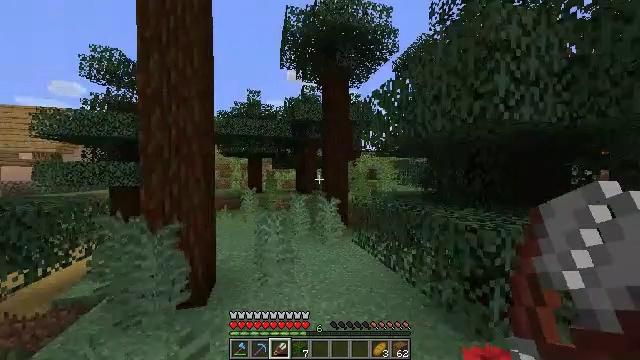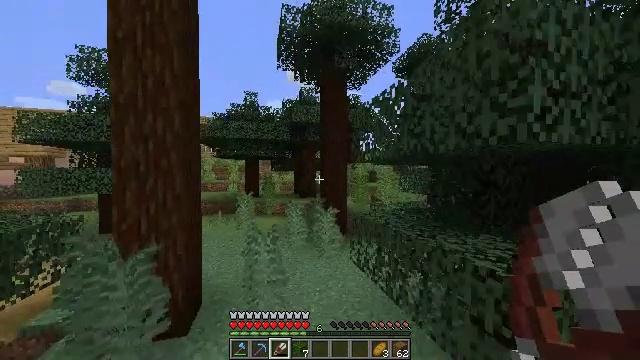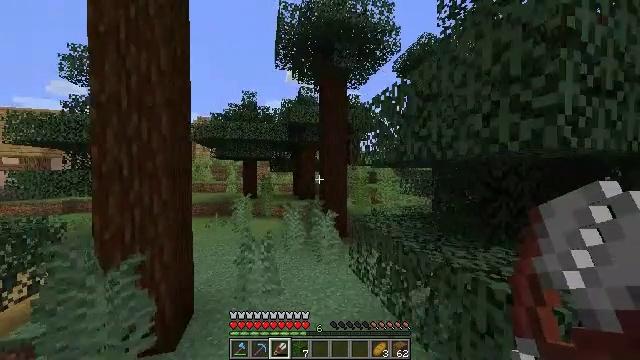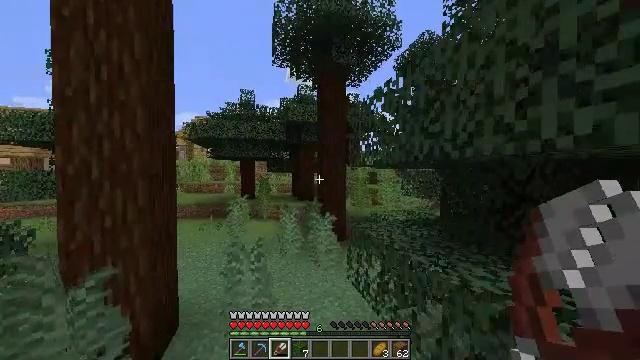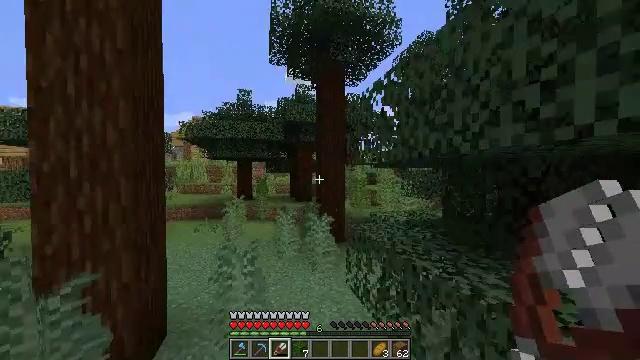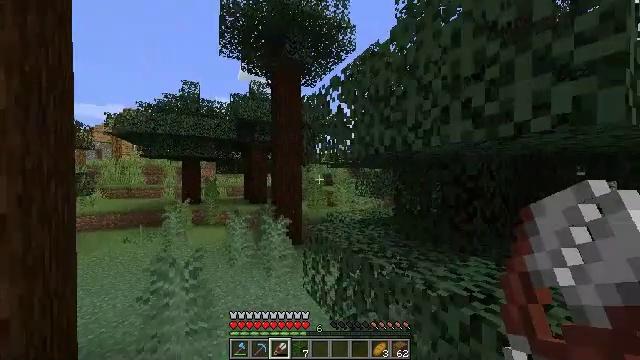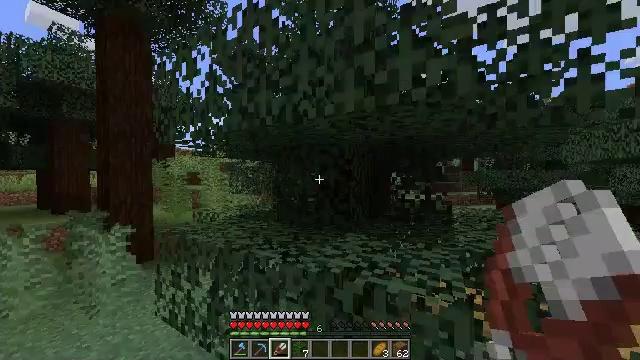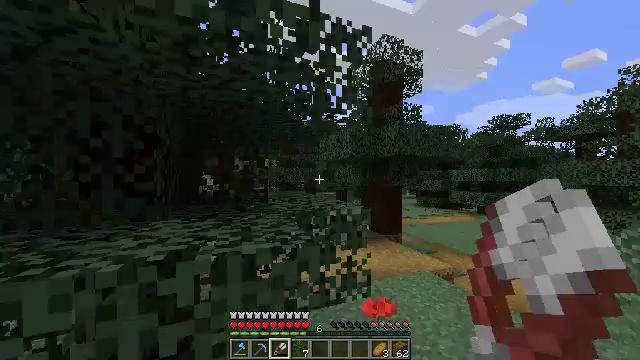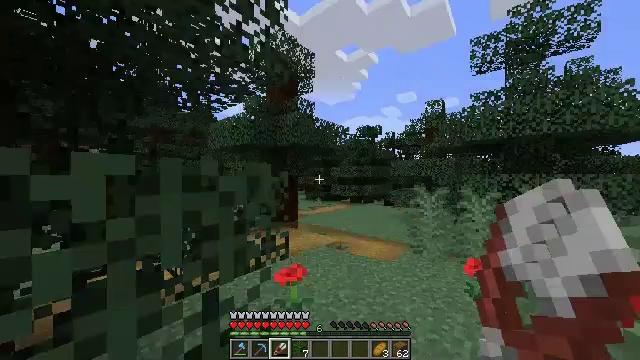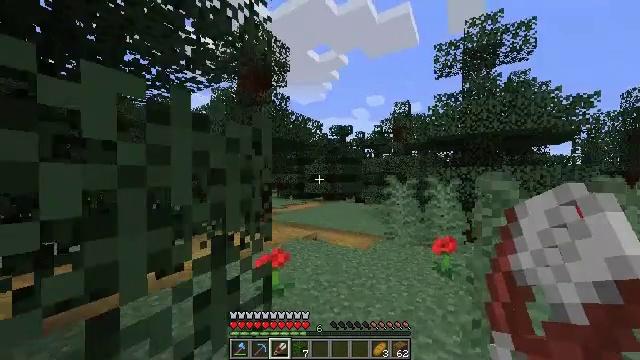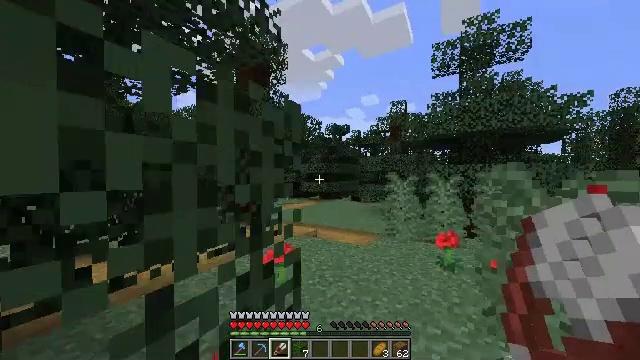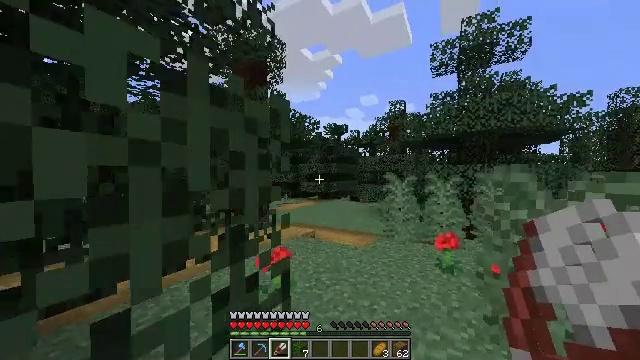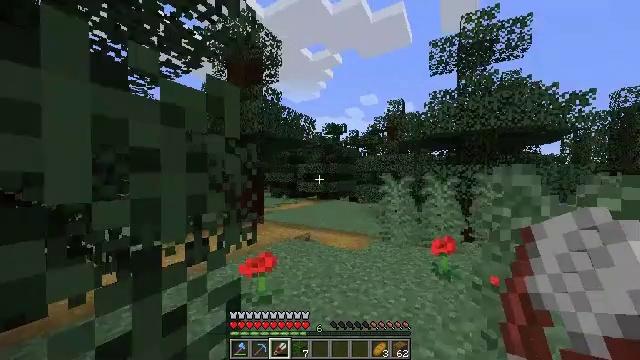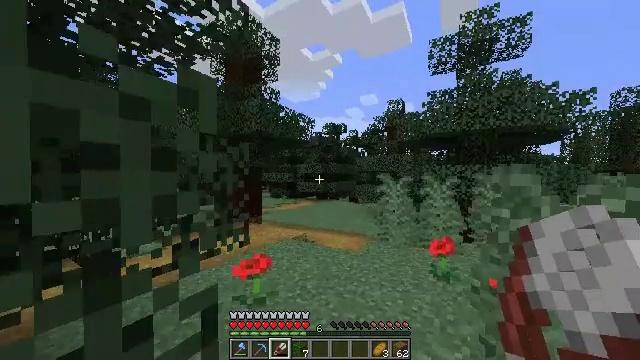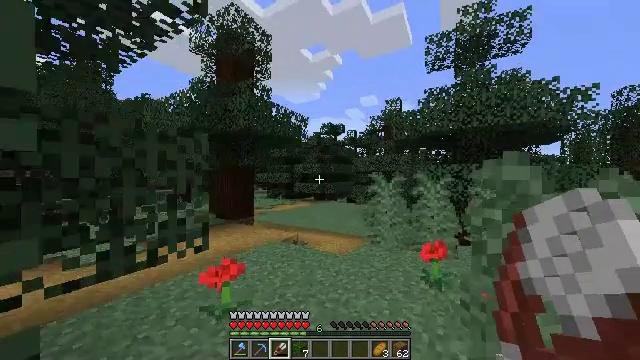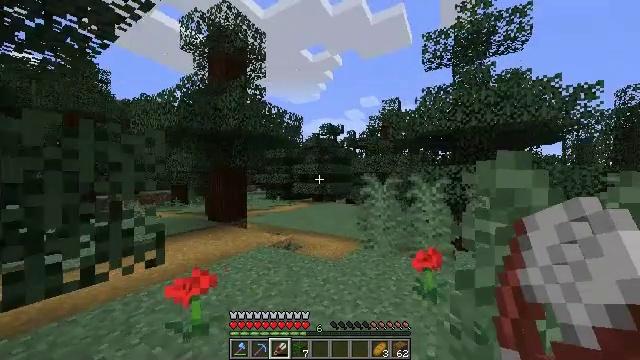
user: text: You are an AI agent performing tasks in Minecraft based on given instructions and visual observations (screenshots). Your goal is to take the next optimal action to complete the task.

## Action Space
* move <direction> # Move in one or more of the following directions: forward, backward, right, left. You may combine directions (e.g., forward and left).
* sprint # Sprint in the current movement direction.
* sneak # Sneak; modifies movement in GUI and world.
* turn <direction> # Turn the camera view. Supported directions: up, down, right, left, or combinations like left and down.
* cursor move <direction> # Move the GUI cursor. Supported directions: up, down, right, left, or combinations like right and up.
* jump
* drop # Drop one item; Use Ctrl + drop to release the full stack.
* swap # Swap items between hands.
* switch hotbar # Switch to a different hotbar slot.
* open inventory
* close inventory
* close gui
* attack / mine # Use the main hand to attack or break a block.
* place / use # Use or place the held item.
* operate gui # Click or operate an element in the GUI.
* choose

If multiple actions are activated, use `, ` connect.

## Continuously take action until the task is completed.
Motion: motion action
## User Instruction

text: Punch the spruce leaves to get saplings.
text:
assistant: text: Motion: move forward, sprint, jump
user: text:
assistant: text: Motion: move forward, sprint, jump
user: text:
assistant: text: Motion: move forward, sprint, jump
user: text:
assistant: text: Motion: move forward, sprint, jump
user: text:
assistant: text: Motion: move forward, sprint, turn right, jump
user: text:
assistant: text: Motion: move forward, sprint, turn right
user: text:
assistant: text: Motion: move forward and move right, sprint, turn right
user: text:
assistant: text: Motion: move forward and move right, sprint, turn right
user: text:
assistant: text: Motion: move forward and move right, sprint, turn right
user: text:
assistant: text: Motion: move forward and move right, sprint, turn right
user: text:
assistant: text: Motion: move forward and move right, sprint
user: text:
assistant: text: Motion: move forward and move right, sprint
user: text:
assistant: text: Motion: move forward and move right, sprint
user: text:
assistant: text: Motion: move forward and move right, sprint
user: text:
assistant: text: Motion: move forward and move right, sprint
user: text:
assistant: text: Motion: move forward and move right, sprint
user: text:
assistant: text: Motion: move forward and move right, sprint, turn left
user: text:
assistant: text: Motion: move forward and move right, sprint, turn left
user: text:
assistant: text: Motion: move forward, sprint, turn left
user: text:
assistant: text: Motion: move forward, sprint, turn left
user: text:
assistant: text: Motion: move forward, sprint, turn left, jump
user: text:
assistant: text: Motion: move forward, sprint, turn left, jump
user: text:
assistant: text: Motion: move forward, sprint, jump
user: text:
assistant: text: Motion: move forward, sprint, jump
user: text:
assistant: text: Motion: move forward, sprint, jump
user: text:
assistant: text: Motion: move forward, sprint, turn left, jump
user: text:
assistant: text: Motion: move forward, sprint, turn left, jump
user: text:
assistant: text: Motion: move forward, sprint, turn left, jump
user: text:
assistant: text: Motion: move forward, sprint, turn left, jump
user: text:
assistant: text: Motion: move forward, sprint, turn left, jump